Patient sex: F
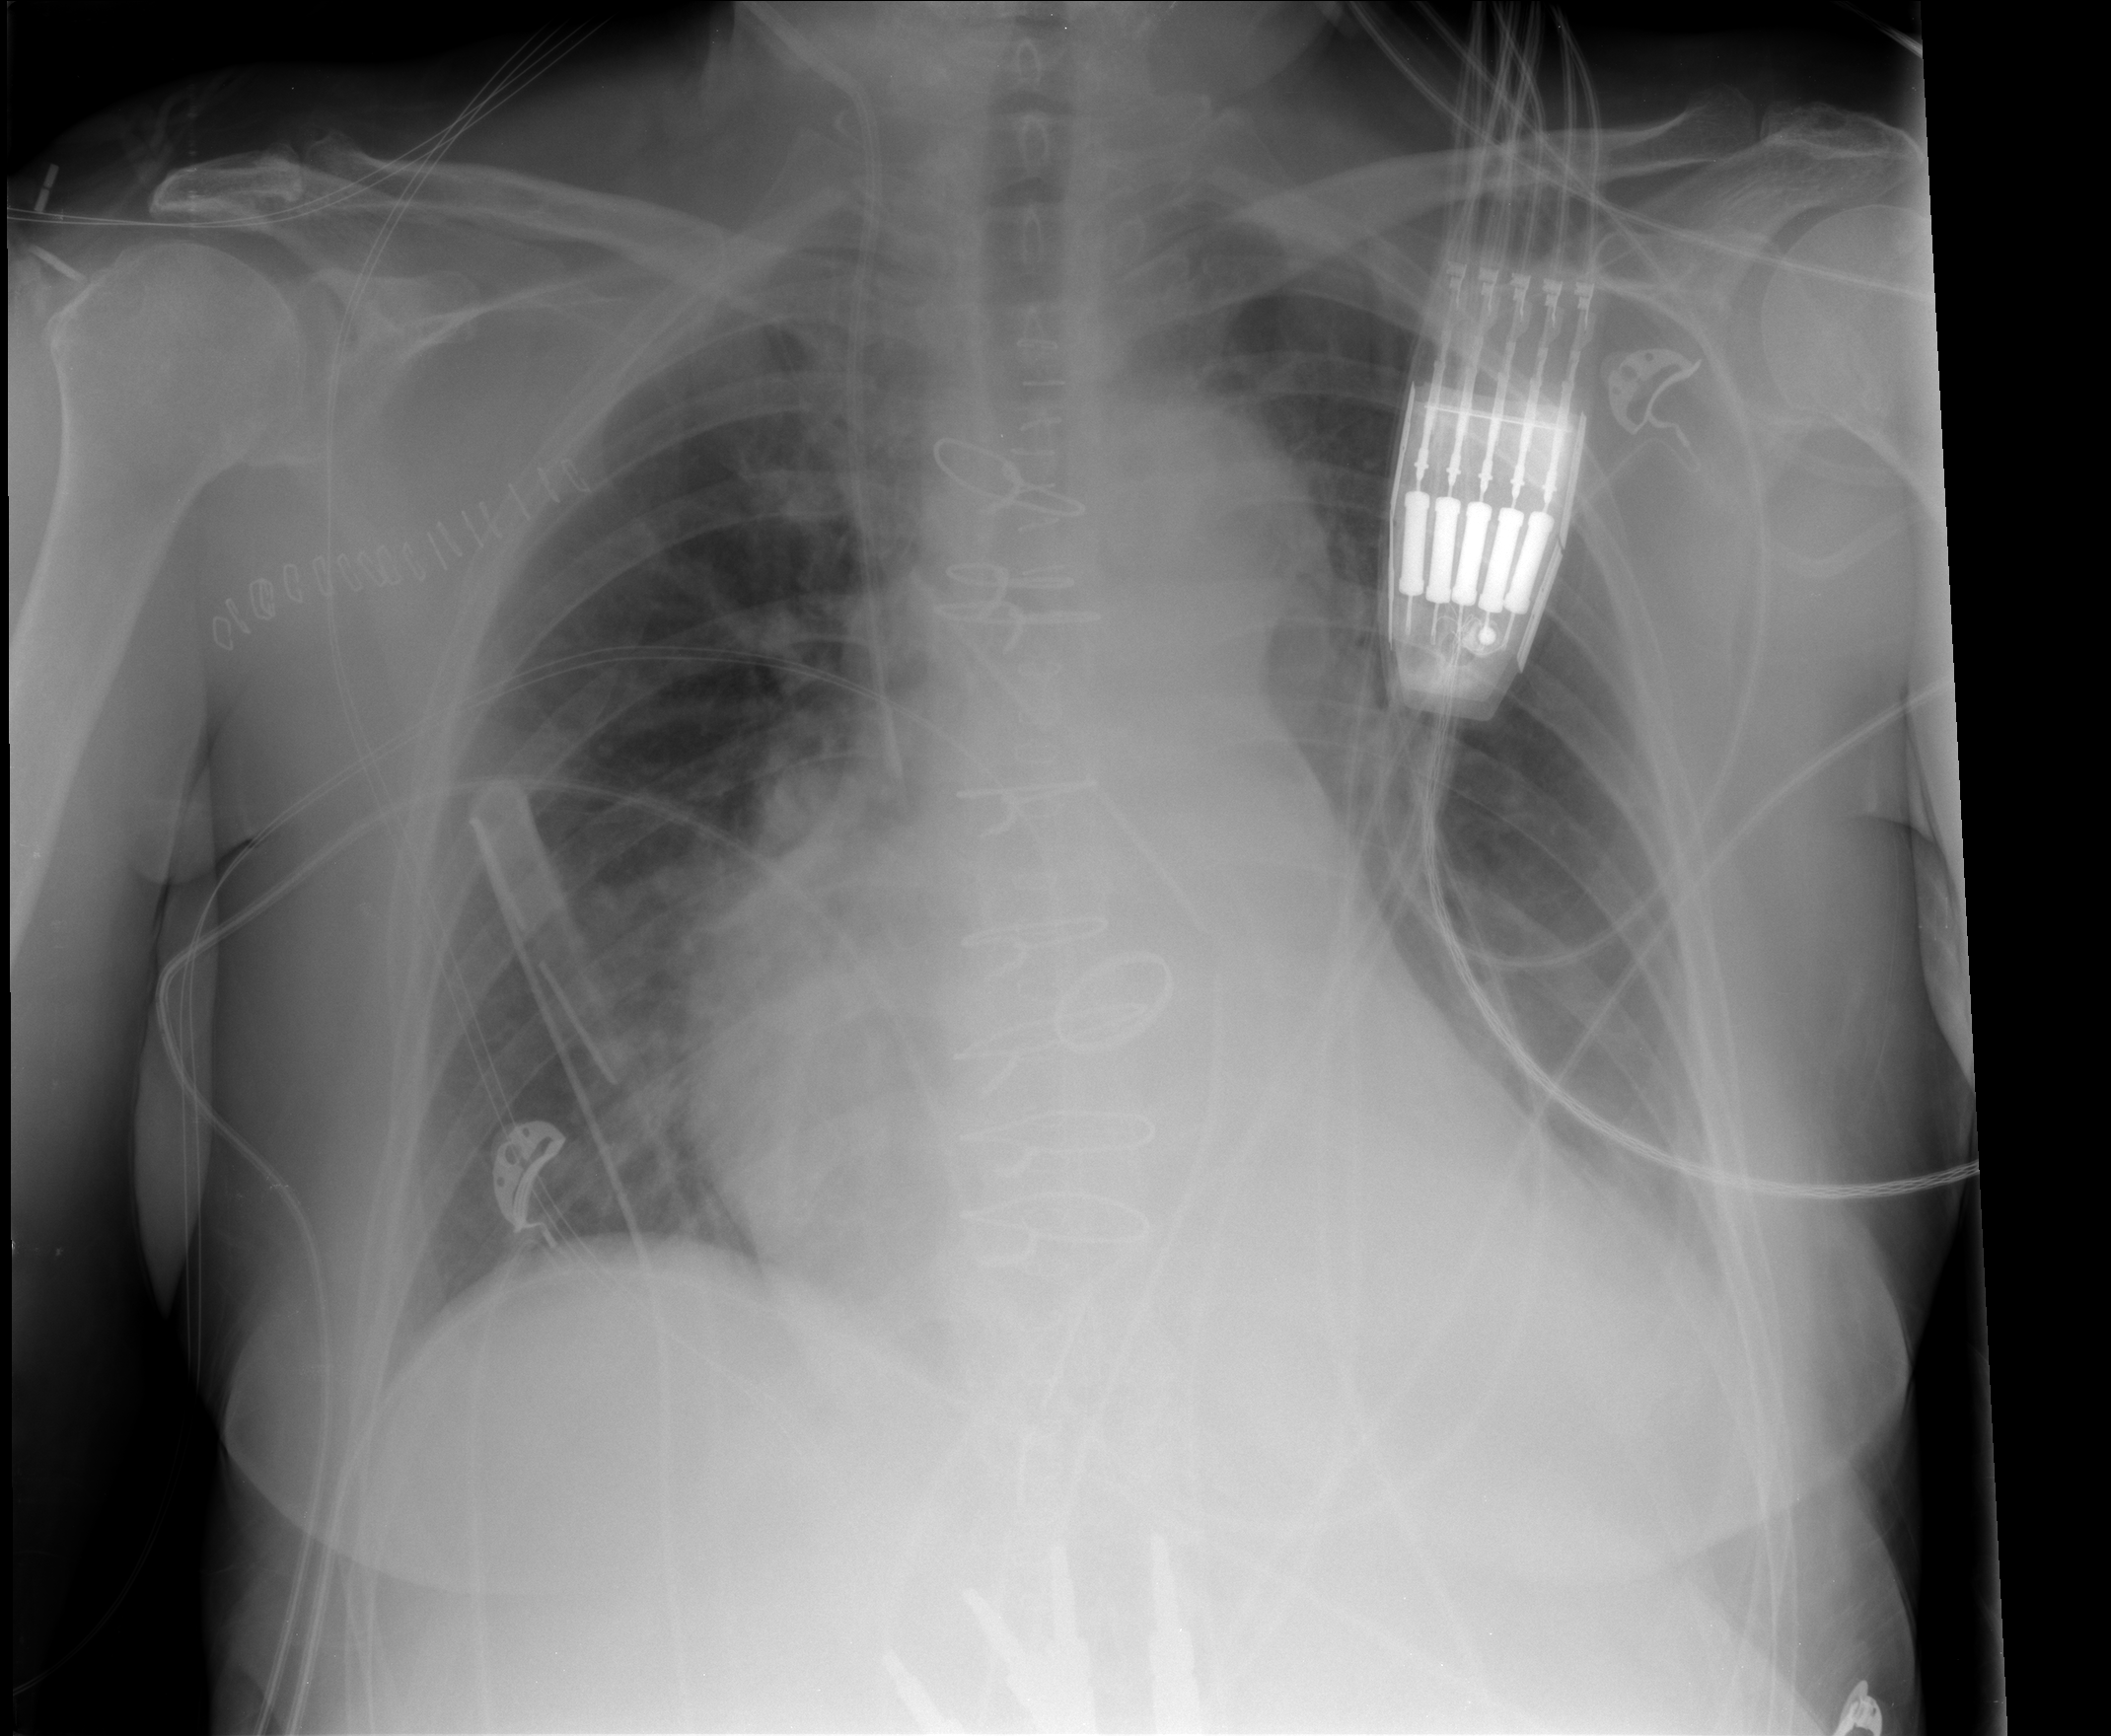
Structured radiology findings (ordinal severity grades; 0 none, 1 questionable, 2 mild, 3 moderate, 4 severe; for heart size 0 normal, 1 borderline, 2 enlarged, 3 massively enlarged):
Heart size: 2
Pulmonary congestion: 2
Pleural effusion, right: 0
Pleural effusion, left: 2
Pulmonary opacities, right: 0
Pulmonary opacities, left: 0
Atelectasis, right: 2
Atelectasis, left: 2